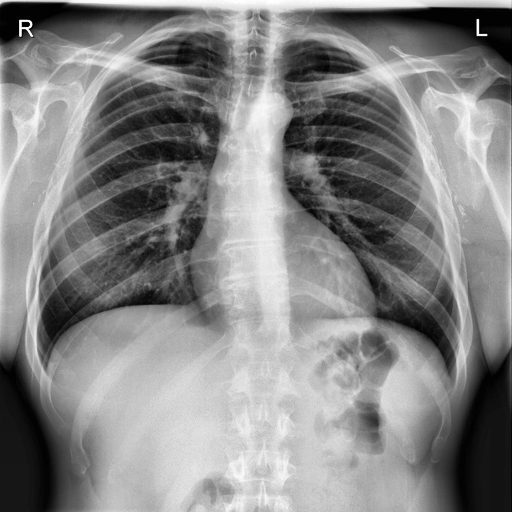
Finding: NORMAL